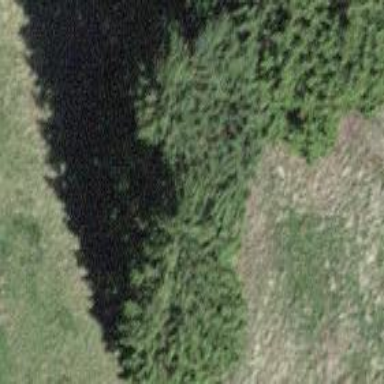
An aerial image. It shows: Beautiful woodland area.